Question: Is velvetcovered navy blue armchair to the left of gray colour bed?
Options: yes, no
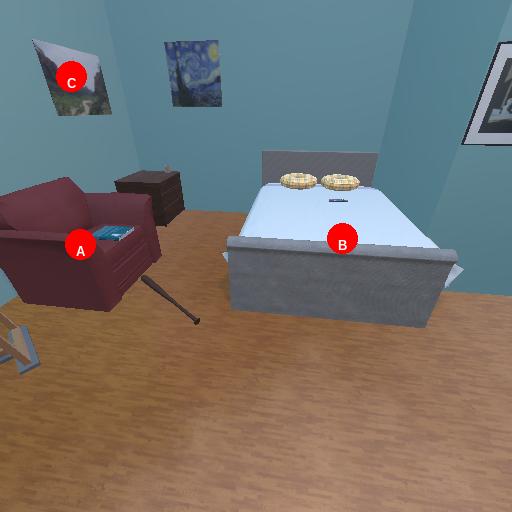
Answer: yes